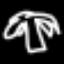
Label: palm tree